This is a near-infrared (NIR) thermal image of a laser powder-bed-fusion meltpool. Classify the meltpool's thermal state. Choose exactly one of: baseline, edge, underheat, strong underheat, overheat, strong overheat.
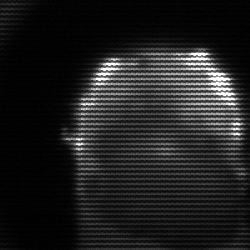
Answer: baseline